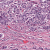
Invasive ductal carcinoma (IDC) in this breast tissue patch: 1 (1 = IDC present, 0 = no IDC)